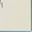
Piece: xx